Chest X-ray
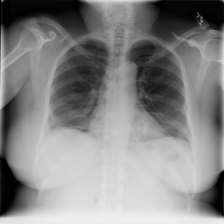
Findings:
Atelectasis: positive
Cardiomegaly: negative
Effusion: negative
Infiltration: negative
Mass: negative
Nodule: negative
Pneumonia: negative
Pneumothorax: negative
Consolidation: negative
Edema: negative
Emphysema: negative
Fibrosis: negative
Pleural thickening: negative
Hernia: negative